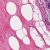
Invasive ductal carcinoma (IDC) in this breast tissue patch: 0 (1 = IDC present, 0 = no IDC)